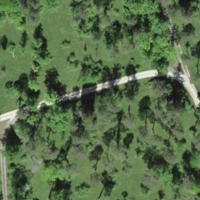
EUNIS habitat code: 44
Species observed at this site:
Prunus padus
Himantoglossum hircinum